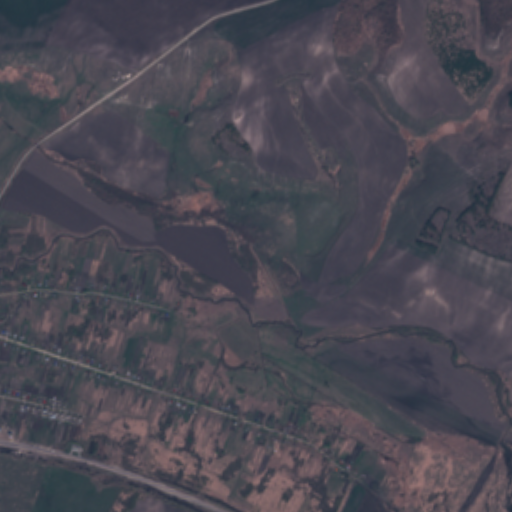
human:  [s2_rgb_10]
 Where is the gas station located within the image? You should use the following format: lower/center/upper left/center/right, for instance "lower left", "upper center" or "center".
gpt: The gas station is located in the lower left of the image.
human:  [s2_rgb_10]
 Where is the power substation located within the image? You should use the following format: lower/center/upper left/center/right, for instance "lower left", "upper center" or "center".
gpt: The power substation is located in the center of the image.
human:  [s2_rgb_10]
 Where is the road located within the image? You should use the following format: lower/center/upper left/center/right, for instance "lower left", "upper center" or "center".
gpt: There is no road in the image.